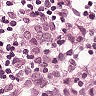
Metastatic tissue present: yes